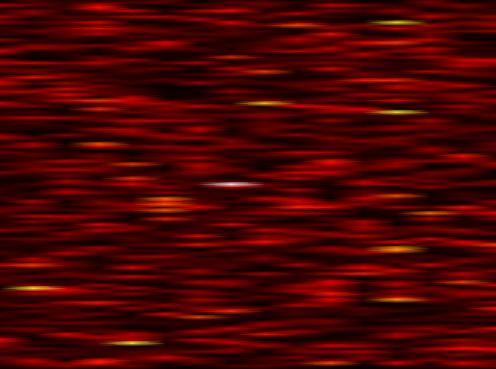
Label: OFDM